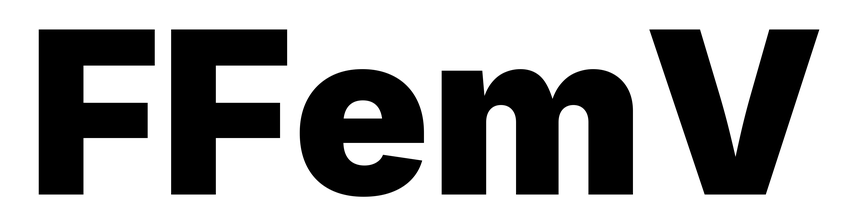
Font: Inter_Black